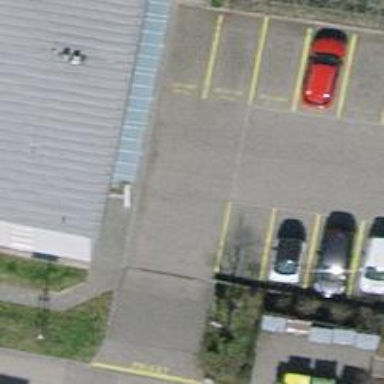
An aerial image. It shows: Parking aisle designated as service road.